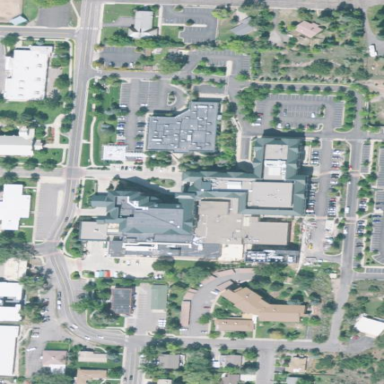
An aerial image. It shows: Healthcare facility identified as hospital.